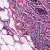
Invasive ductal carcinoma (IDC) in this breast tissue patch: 0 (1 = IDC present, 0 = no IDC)